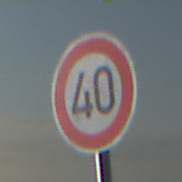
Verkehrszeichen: Geschwindigkeit40
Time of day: MorningAfternoon
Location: Outdoor (Nature)
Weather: Clear
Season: NotSpecified
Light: Natural